Aerial crown-view tile of a tropical tree (Barro Colorado Island, Panama), acquired 20241216:
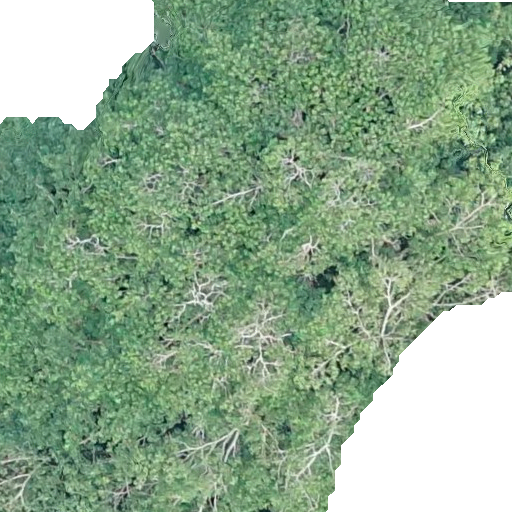
Species: Hura crepitans
GBIF accepted scientific name: Hura crepitans
Crown area: 476.267 m²